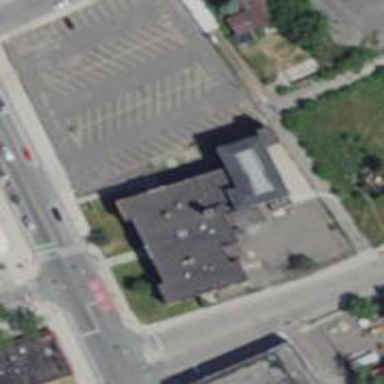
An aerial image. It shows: School.